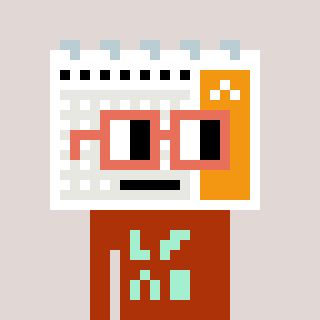
a pixel art character with square orange glasses, a calendar-shaped head and a hotbrown-colored body on a warm background